Question: I'm using CSS styling to fix the style of the default Facebook fan box.
The problem is that I cannot target the parent post content section (where it says "Reasons for Thyroid Neck Lumps") for "clear:both"
I tried below code:
'''
.-cx-PRIVATE-uiImageBlock__content{
clear: both;
}
'''
But it only seems to work on my computer as class name changes depending on what computer you are on?
Is there a way to target that div regardless so that it is same "clear: both" for all of the computers/browsers/OS?
Below is the content HTML:
'''
<div class="clearfix"><a class="external -cx-PRIVATE-uiImageBlock__image -cx-PRIVATE-uiImageBlock__largeImage lfloat" aria-hidden="true" href="http://www.thyroid.com.au/blog/reasons-for-thyroid-neck-lumps/?ref=nf" rel="nofollow" target="_blank" data-ft="{&quot;type&quot;:41,&quot;tn&quot;:&quot;E&quot;}" tabindex="-1" onmouseover="LinkshimAsyncLink.swap(this, &quot;http:\/\/www.thyroid.com.au\/blog\/reasons-for-thyroid-neck-lumps\/?ref=nf&quot;);" onclick="LinkshimAsyncLink.referrer_log(this, &quot;http:\/\/www.thyroid.com.au\/blog\/reasons-for-thyroid-neck-lumps\/?ref=nf&quot;, &quot;http:\/\/www.facebook.com\/si\/ajax\/l\/render_linkshim_log\/?u=http%3A%2F%2Fwww.thyroid.com.au%2Fblog%2Freasons-for-thyroid-neck-lumps%2F%3Fref%3Dnf&amp;h=wAQEaywabAQFjkWBq_12A_eL7rVFG7Tv4gu0VXfElQqzWdA&amp;s=1&quot;);"><img class="img" src="http://platform.ak.fbcdn.net/www/app_full_proxy.php?app=254577506873&amp;v=1&amp;size=z&amp;cksum=6832c1a10fa088b2eb112fe71667be00&amp;src=http%3A%2F%2Fwww.thyroid.com.au%2Fwp-content%2Fuploads%2F2011%2F10%2Fhyperthyroidism.jpg" alt=""></a><div class="-cx-PRIVATE-uiImageBlock__content "><div class="fsm fwn fcg"><div class="uiAttachmentTitle" data-ft="{&quot;type&quot;:11,&quot;tn&quot;:&quot;C&quot;}"><strong><a href="http://www.thyroid.com.au/blog/reasons-for-thyroid-neck-lumps/" target="_blank" onclick="LinkshimAsyncLink.referrer_log(this, &quot;http:\/\/www.thyroid.com.au\/blog\/reasons-for-thyroid-neck-lumps\/&quot;, &quot;http:\/\/www.facebook.com\/si\/ajax\/l\/render_linkshim_log\/?u=http%3A%2F%2Fwww.thyroid.com.au%2Fblog%2Freasons-for-thyroid-neck-lumps%2F&amp;h=aAQHSUMCfAQEtYTi5yinio3ZiIIl7p6PPjwOzidpvNqkbYA&amp;s=1&quot;);" rel="nofollow" onmouseover="LinkshimAsyncLink.swap(this, &quot;http:\/\/www.thyroid.com.au\/blog\/reasons-for-thyroid-neck-lumps\/&quot;);">Reasons for Thyroid Neck Lumps</a></strong> </div><span class="caption" data-ft="{&quot;tn&quot;:&quot;L&quot;}">Thyroid and Parathyroid Gland Surgery Sydney</span><div class="mts uiAttachmentDesc translationEligibleUserAttachmentMessage" data-ft="{&quot;tn&quot;:&quot;M&quot;}">
Reasons for Thyroid Neck Lumps
Many people feel a lump in their neck and they immediately become afraid of the C word that no one ever wants to think about. However, this is not always the cause of a lump in the throat and it will be important to get an ...</div></div></div></div>
'''
It's too big to post all of HTML but this is the part where I am interested.

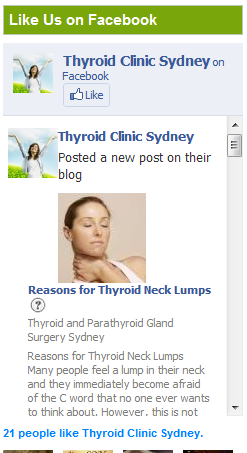
Answer: if you want to target all 'div' regardless of their name just use it 'div{ clear: both }' and if you want to target an specific div that its name may be changed, you can use 'xpath' to address that specific 'div'